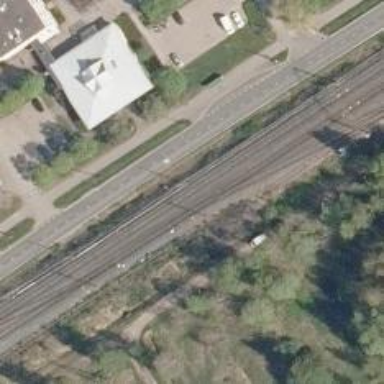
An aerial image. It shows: Continuous rail railway with electrified contact line.